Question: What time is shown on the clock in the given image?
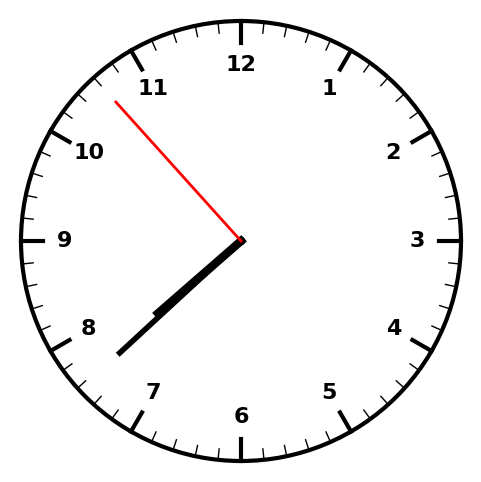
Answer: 07:37:53